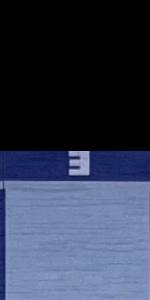
Label: Empty